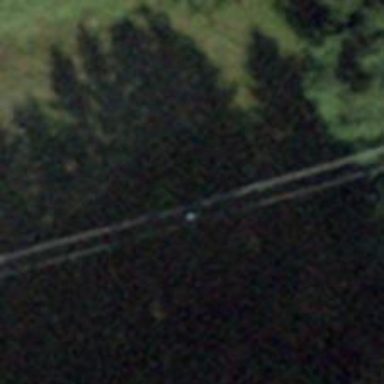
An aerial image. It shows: Power pole.